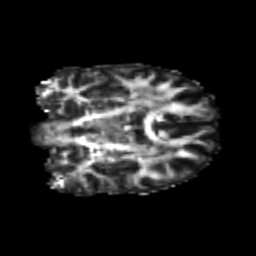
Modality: FA
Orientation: coronal
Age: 25
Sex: female
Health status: healthy
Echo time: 0.074 s